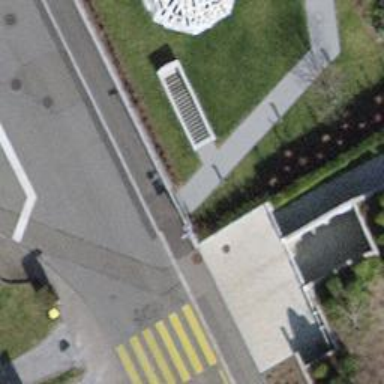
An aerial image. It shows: Asphalt sidewalk along the footway.